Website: walmart
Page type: gifting
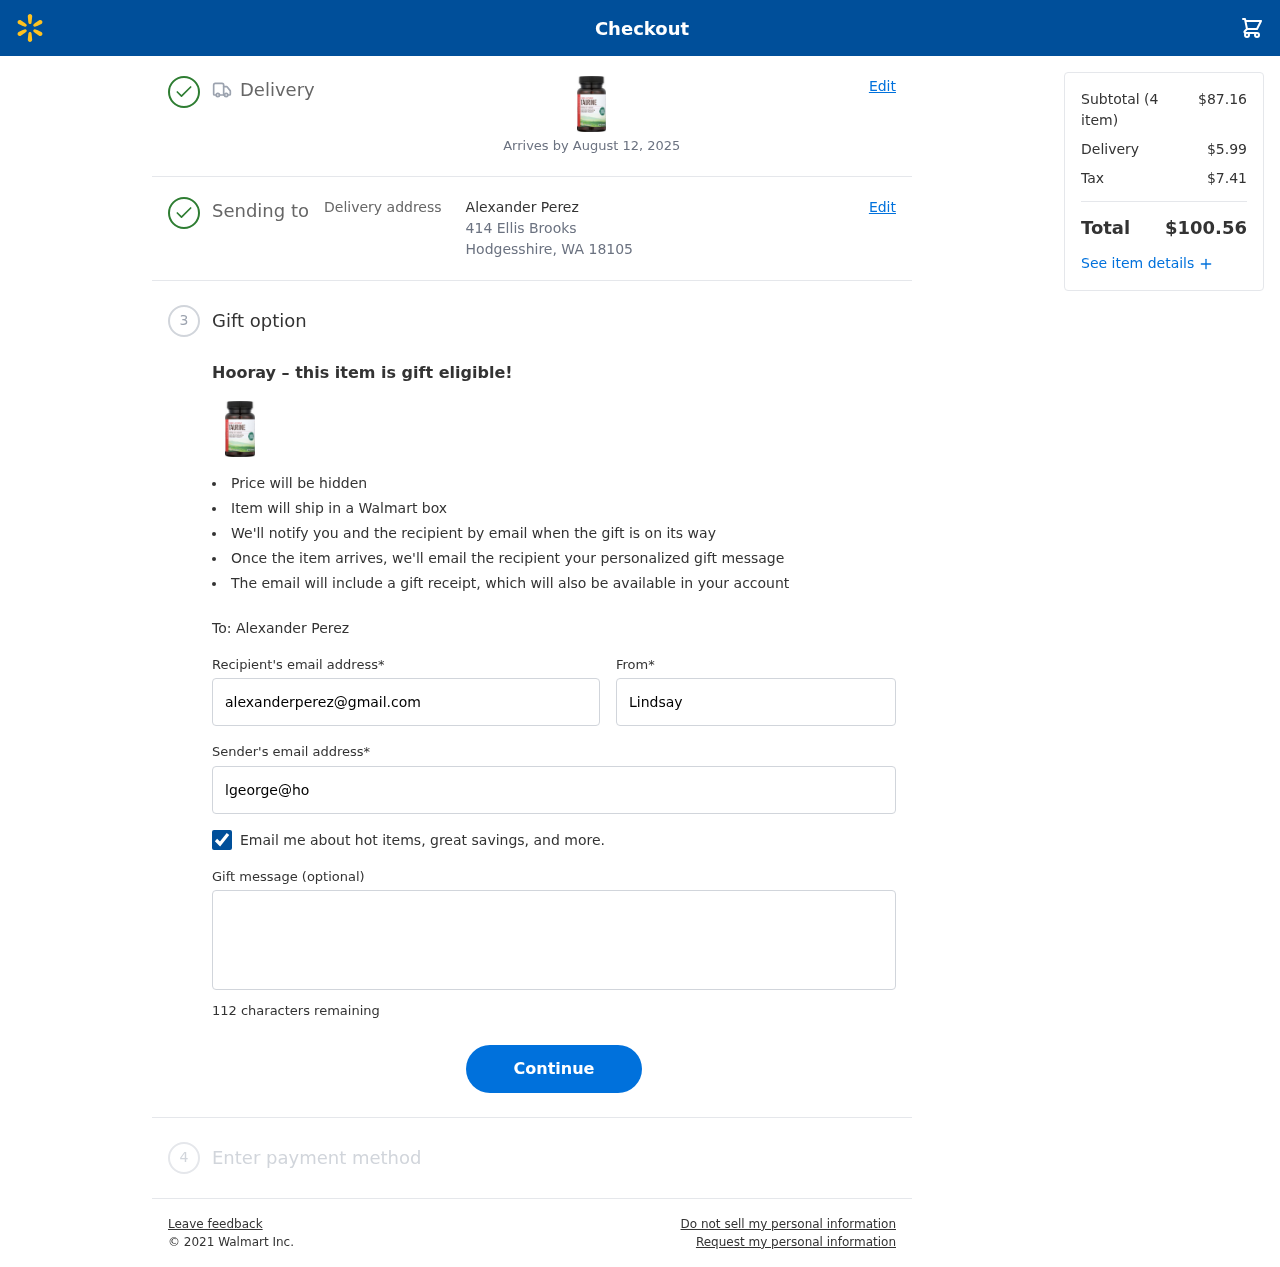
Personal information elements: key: PII_CITY_STATE_ZIP
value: Hodgesshire, WA 18105
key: PII_EMAIL
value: lgeorge@hotmail.com
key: PII_FIRSTNAME
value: Lindsay
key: PII_GIFT_EMAIL
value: alexanderperez@gmail.com
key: PII_GIFT_FULLNAME
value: Alexander Perez
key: PII_GIFT_MESSAGE
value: Happy birthday, Alex! I thought you’d enjoy these little boosts—perfect for keeping you energized during those long workdays. Here’s to another year of adventures and good vibes!
Lindsay
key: PII_STREET
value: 414 Ellis Brooks
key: PII_GIFT_FIRSTNAME
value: Alexander
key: PII_GIFT_LASTNAME
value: Perez
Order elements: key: ORDER_DELIVERY_DATE
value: Arrives by August 12, 2025
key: ORDER_NUM_ITEMS
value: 4
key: ORDER_SUBTOTAL
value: $87.16
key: ORDER_SHIPPING_COST
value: $5.99
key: ORDER_TAX
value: $7.41
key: ORDER_TOTAL
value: $100.56